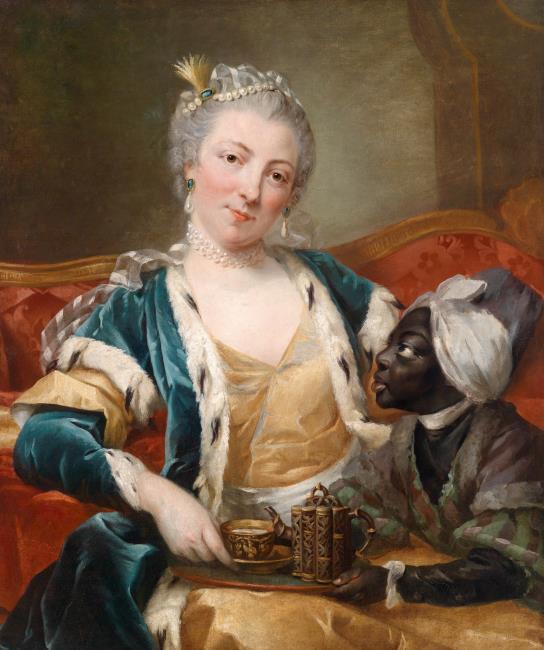
Title: Portrait of an unknown woman, with a servant
Artist: attributed to Johann Heinrich Tischbein (I) Dr. Anna Charlotte Flohr, in cat. sale Vienna, 2013-04-17
Earliest date: 1737
Latest date: 1789
Genre: painting
Iconography: Pomander
Keywords: woman's portrait, knee-length portrait, head to the right, body facing right, facing front, sitting, hair ornament, bow (in the hair), low neckline, pearl necklace, ermine (type of fur), bench, black (general, race and ethnicity), serving, coffeepot, cup (drinking vessel)